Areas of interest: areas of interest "Weiyang District Xujiawan Community Health Service Center"
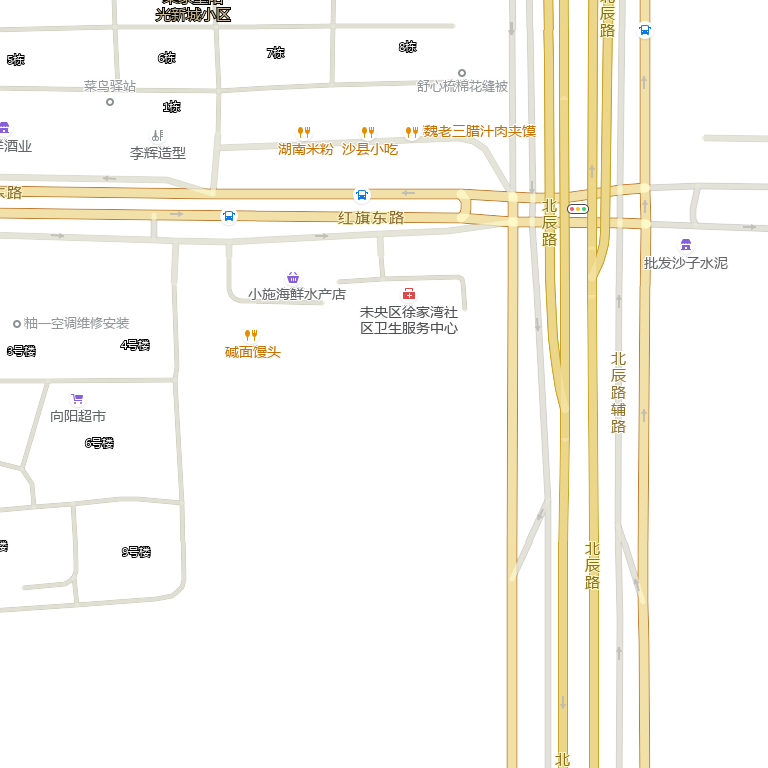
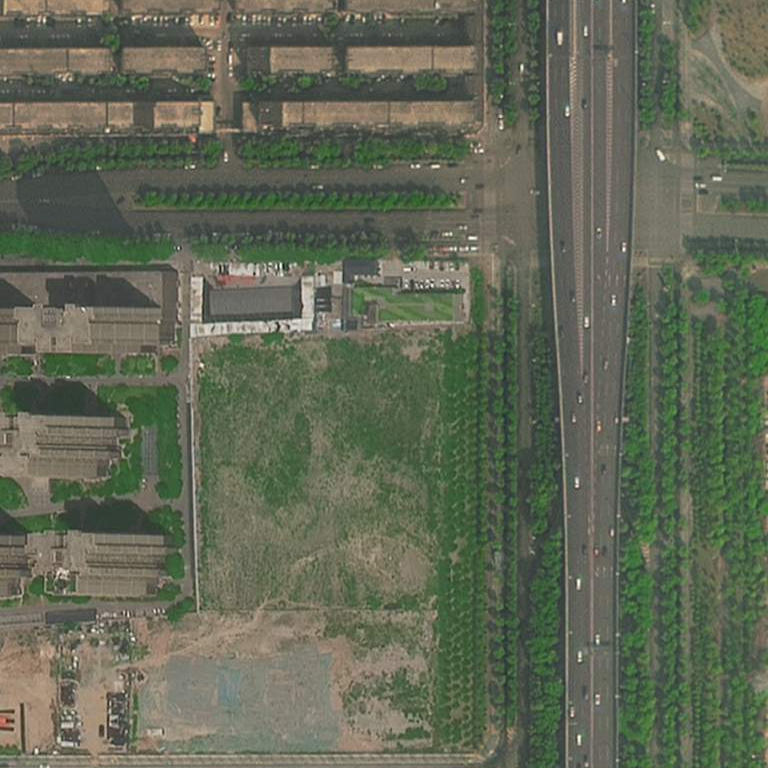